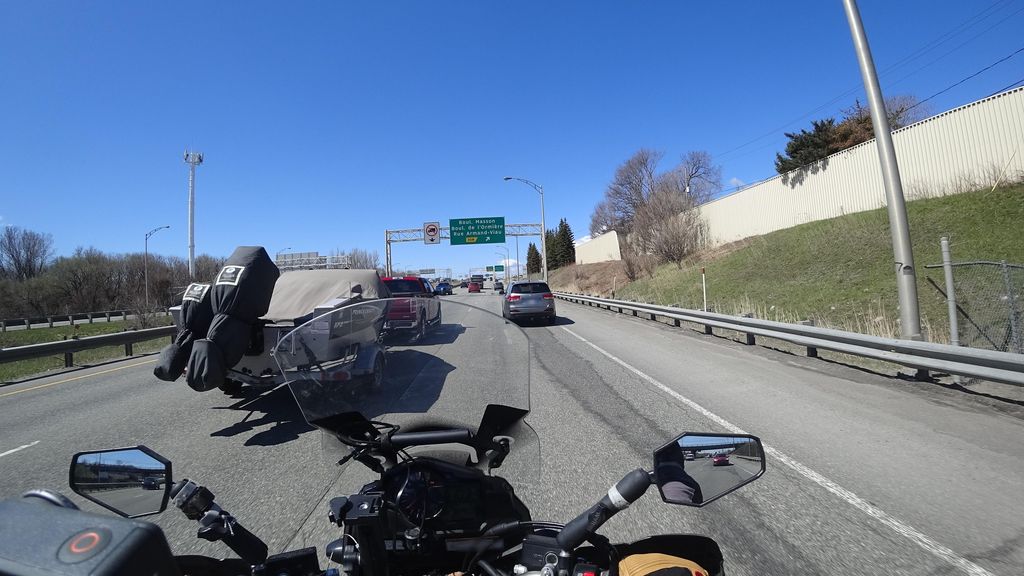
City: quebec_city